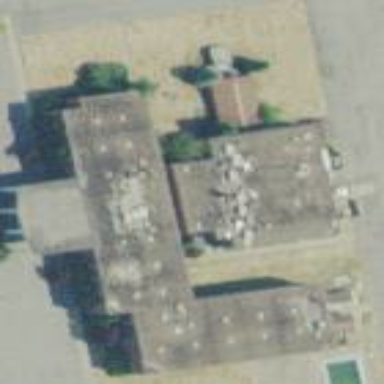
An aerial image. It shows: Shelter as social facility.